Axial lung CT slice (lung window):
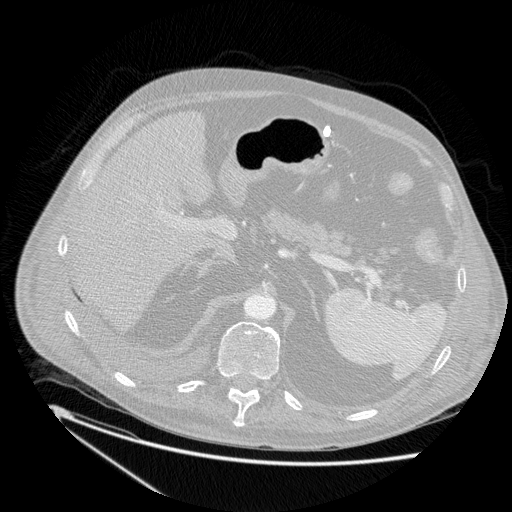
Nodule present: no